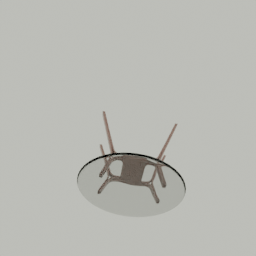
Label: furniture